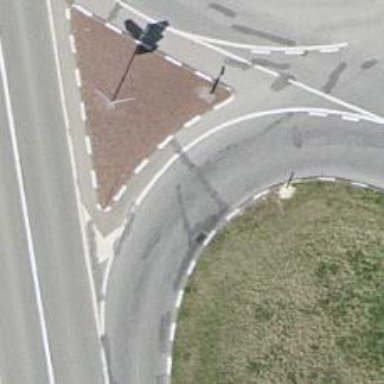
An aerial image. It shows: Secondary link road.